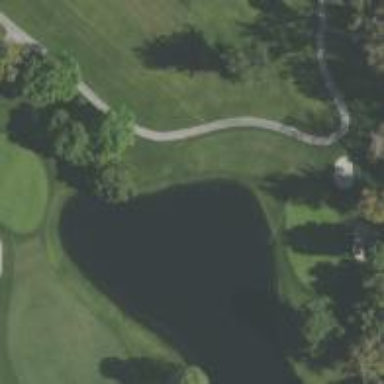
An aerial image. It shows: Golf fairway in the image.